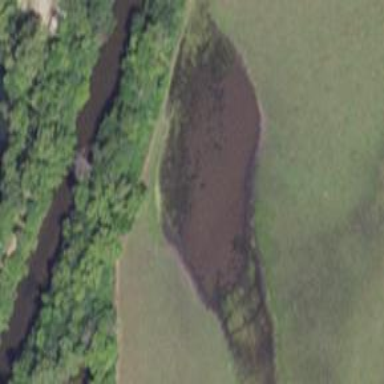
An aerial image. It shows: Pond with natural water.